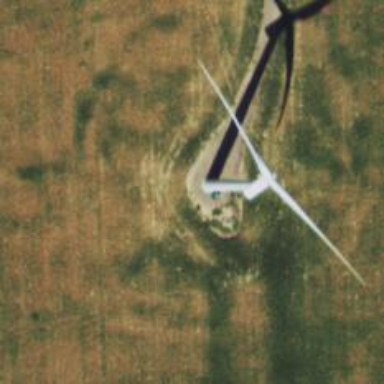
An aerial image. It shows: Wind generator in the form of horizontal axis wind turbine.